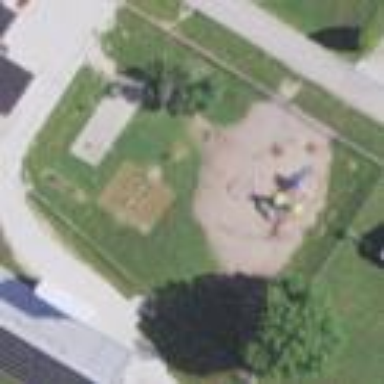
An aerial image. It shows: Playground area for leisure activities on the land.